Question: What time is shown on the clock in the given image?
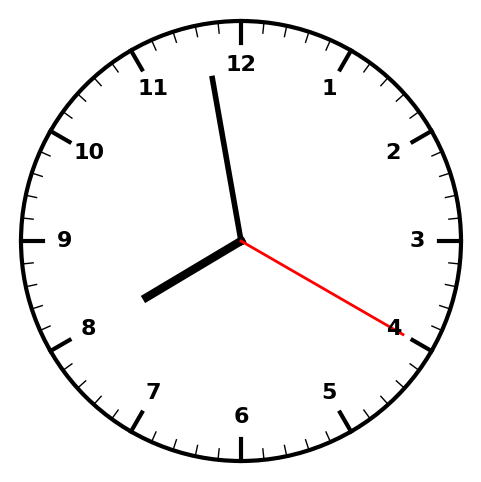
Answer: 07:58:20